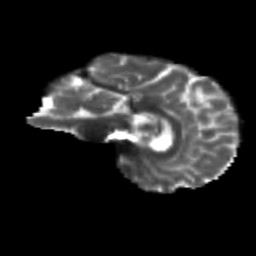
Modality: T2w
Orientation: sagittal
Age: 60
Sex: male
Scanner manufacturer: siemens
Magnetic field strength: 3 T
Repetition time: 4.71 s
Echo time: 0.0906 s